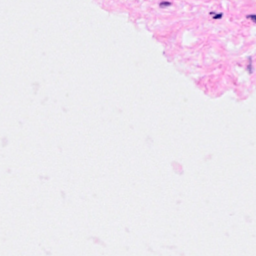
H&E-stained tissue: Breast